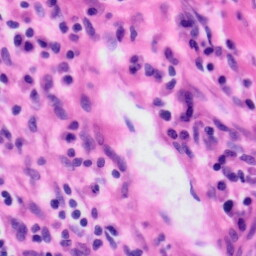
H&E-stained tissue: Tonsil